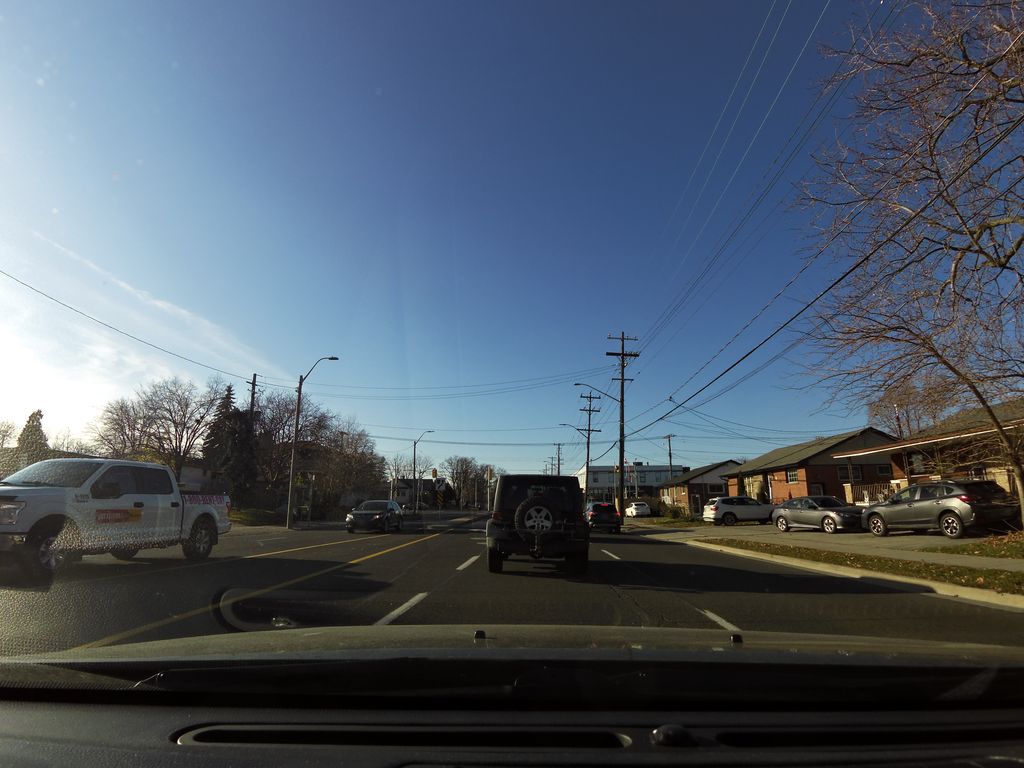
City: hamilton